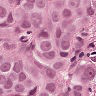
Metastatic tissue present: yes